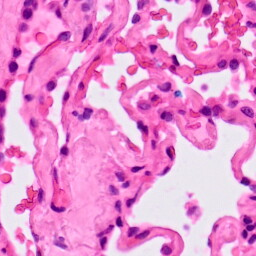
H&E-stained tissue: Lung